Question: When you right click in a folder, Eclipse pops up a context menu that allows you to create different kinds of files. I'd like to add an option to add a kind of file of my own (with some constant data I'll want to put there). Is there an easy way to do it?

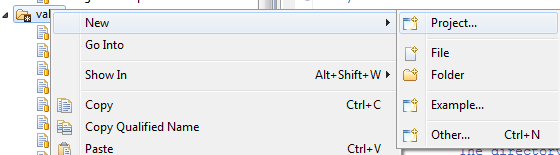
Answer: Well, I know of two ways (one tested and of other I am not sure) in which you can extend the 'new submenu' of package explorers popup menu.
'org.eclipse.ui.perspectiveExtensions'
You will need a wizard to contribute to the 'new submenu' of package explorers popup menu. You can do this using this link <URL>
Steps to follow:
1. For this example I have created a dummy test wizard with the id testwizard.wizards.TestWizard.
2. Now create an extension of org.eclipse.ui.perspectiveExtensions. For this example I am just contributing to the Java development perspective. You can have multiple instance of it for different perspectives. Therefore, the targetId is org.eclipse.jdt.ui.JavaPerspective.
3. Now right click on the perspectiveExtension and select newWizardShortcut
4. Set the id of the newWizardShortcut as your custom wizards id i.e. testwizard.wizards.TestWizard in my case.
5. Restart your application. Now don't forget to reset the perspective, otherwise your addition to the popup menu won't be visible.
'''
<?xml version="1.0" encoding="UTF-8"?>
<?eclipse version="3.4"?>
<plugin>
<extension
point="org.eclipse.ui.newWizards">
<category
name="Test Wizards"
id="TestWizard">
</category>
<wizard
name="HTML Test Wizard"
icon="icons/sample.gif"
category="TestWizard"
class="testwizard.wizards.TestWizard"
id="testwizard.wizards.TestWizard">
</wizard>
</extension>
<extension
point="org.eclipse.ui.perspectiveExtensions">
<perspectiveExtension
targetID="org.eclipse.jdt.ui.JavaPerspective">
<newWizardShortcut
id="testwizard.wizards.TestWizard">
</newWizardShortcut>
</perspectiveExtension>
</extension>
</plugin>
'''

'org.eclipse.ui.navigator.navigatorContent'
Use these links:
1. Navigator Content 1
2. Navigator Content 2
In the end I will suggest you to use first approach as it is simple and elegant. Read and use second method if you are writing a new perspective, view etc.
Hope this helps.